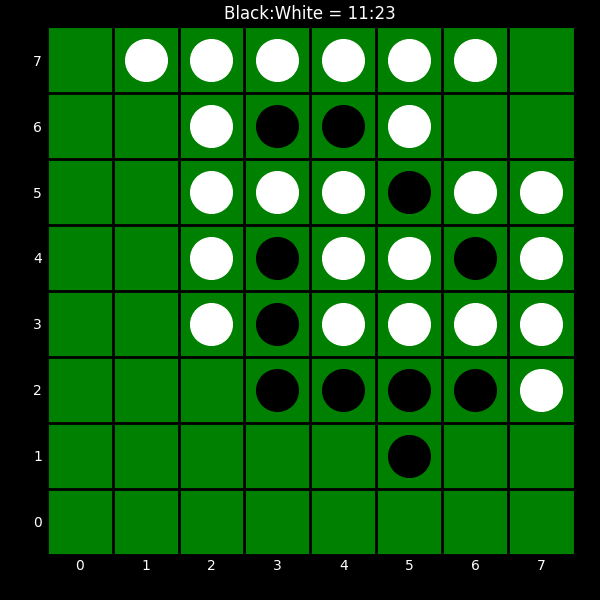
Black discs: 11
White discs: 23